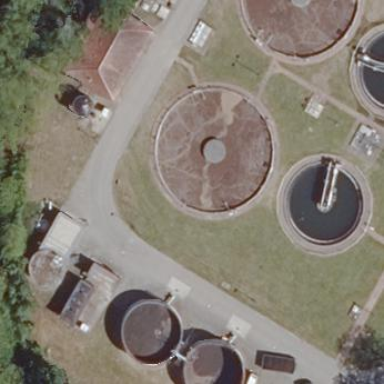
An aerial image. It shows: Image of wastewater.